Question: I'm using Beautiful Soup for yahoo weather API (python 2.7):
'''
url = 'http://weather.yahooapis.com/forecastrss?w=<PHONE>'
page=urllib2.urlopen(url).read()
soup = BeautifulSoup(page)
'''
But after this, in parsed url, there is not any CDATA. Why Beautiful Soup ignores this? How can I prevent ignoring the CDATA?
in xml:
'''
<img src="http://l.yimg.com/a/i/us/we/52/11.gif"/>
'''
in parsed page:

And as you see, there CDATA is lost.
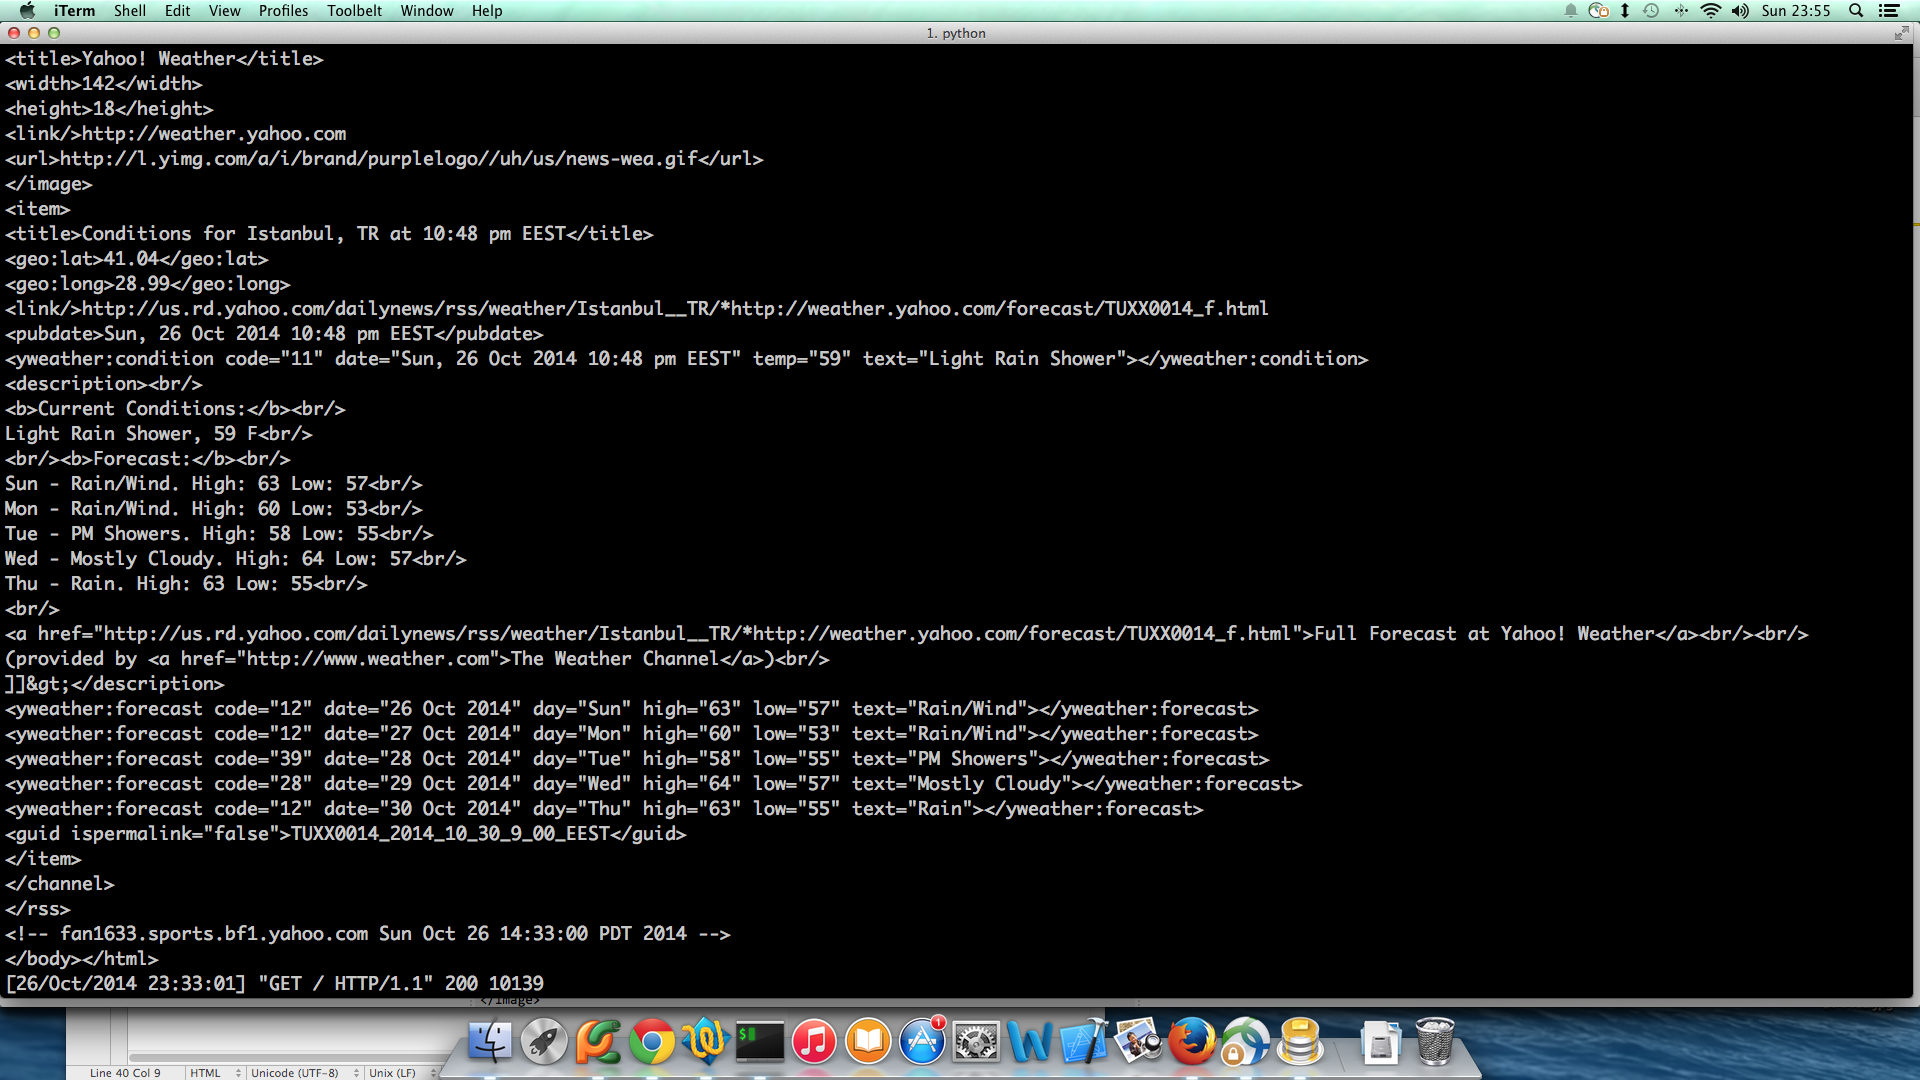
Answer: The CDATA section is ignored; it is just treated the way a CDATA section be treated, as :
'''
>>> print soup.select('description:nth-of-type(2)')[0].text
<img src="http://l.yimg.com/a/i/us/we/52/11.gif"/><br />
<b>Current Conditions:</b><br />
Light Rain Shower, 59 F<BR />
<BR /><b>Forecast:</b><BR />
Sun - Rain/Wind. High: 63 Low: 57<br />
Mon - Rain/Wind. High: 60 Low: 53<br />
Tue - PM Showers. High: 58 Low: 55<br />
Wed - Mostly Cloudy. High: 64 Low: 57<br />
Thu - Rain. High: 63 Low: 55<br />
<br />
<a href="http://us.rd.yahoo.com/dailynews/rss/weather/Istanbul__TR/*http://weather.yahoo.com/forecast/TUXX0014_f.html">Full Forecast at Yahoo! Weather</a><BR/><BR/>
(provided by <a href="http://www.weather.com" >The Weather Channel</a>)<br/>
'''
You can parse that section as a separate page instead:
'''
>>> description_soup = BeautifulSoup(soup.select('description:nth-of-type(2)')[0].text)
>>> description_soup.img
<img src="http://l.yimg.com/a/i/us/we/52/11.gif"/>
'''
Note that since this is a you are parsing, consider using the XML mode (requires 'lxml' to be installed):
'''
soup = BeautifulSoup(page, 'xml')
'''
or (much) better still, use <URL> to parse RSS feeds.